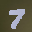
Label: 7